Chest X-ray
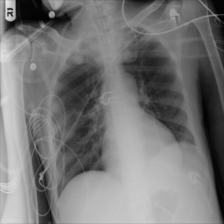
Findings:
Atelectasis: negative
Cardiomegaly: negative
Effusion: negative
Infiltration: negative
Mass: negative
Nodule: negative
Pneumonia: negative
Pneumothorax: negative
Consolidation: negative
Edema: negative
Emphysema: negative
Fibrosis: negative
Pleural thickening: negative
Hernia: negative